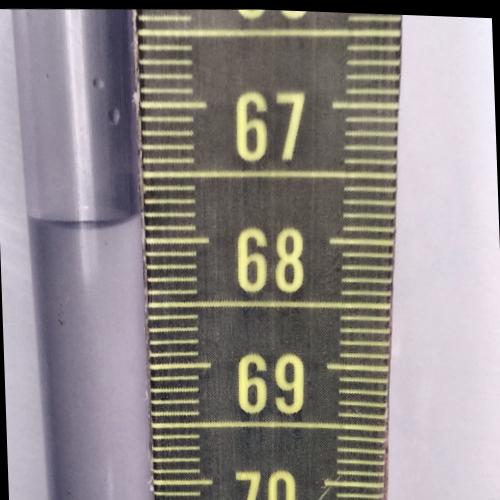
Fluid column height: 67.8 cm